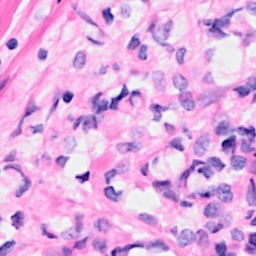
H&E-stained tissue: Breast